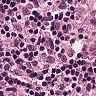
Metastatic tissue present: no